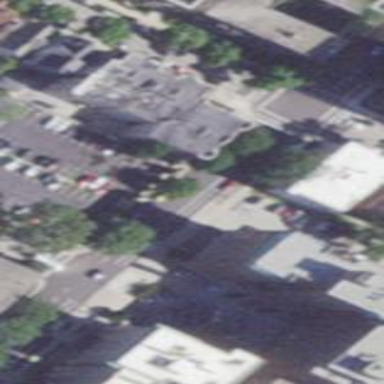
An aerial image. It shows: Historic hotel building that now serves as apartments.